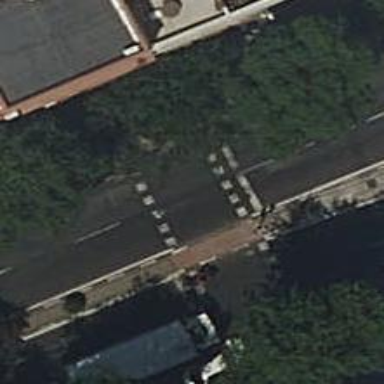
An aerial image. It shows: Crossing with traffic signals.